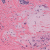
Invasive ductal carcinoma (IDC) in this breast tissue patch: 1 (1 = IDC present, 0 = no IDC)